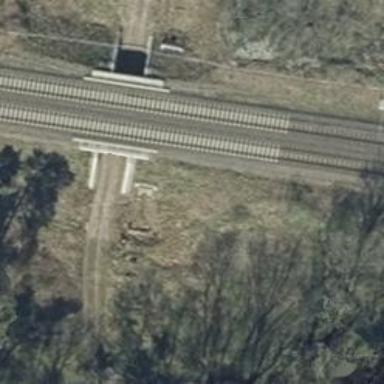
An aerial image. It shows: Track road passing through tunnel.